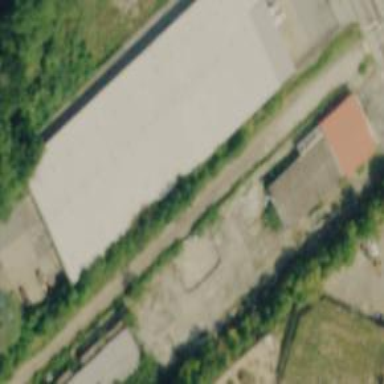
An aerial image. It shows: Abandoned railway path.